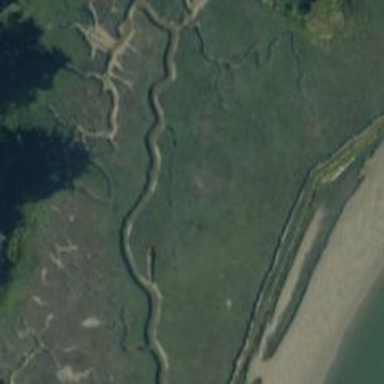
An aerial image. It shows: Tidal channel.